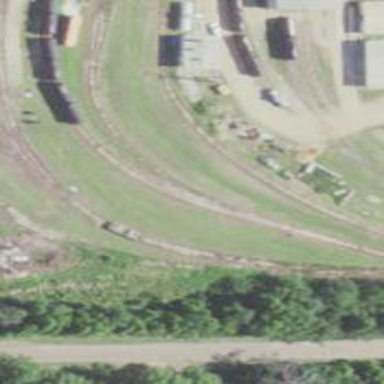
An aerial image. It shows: Rail spur service.